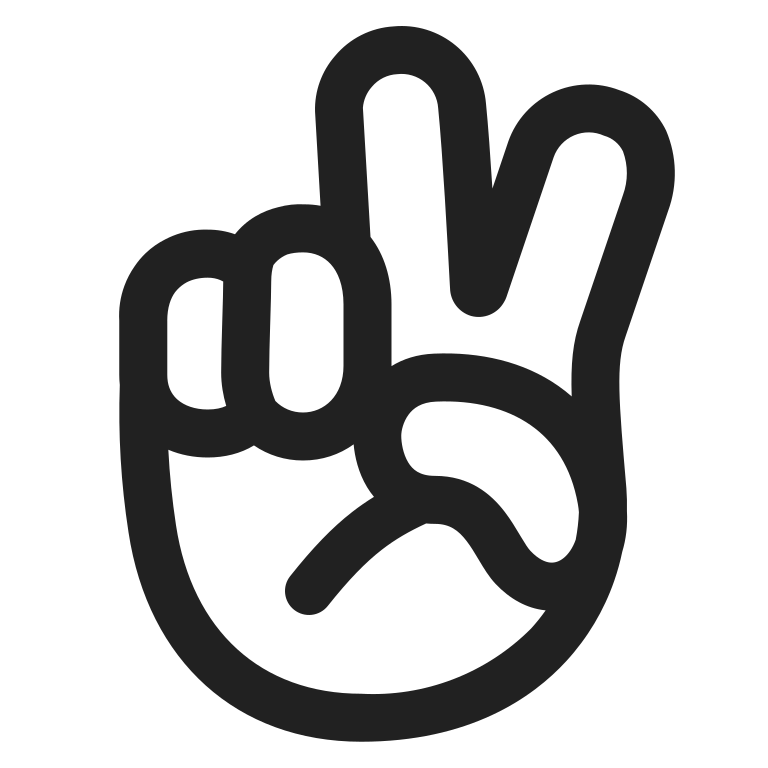
victory hand high contrast default